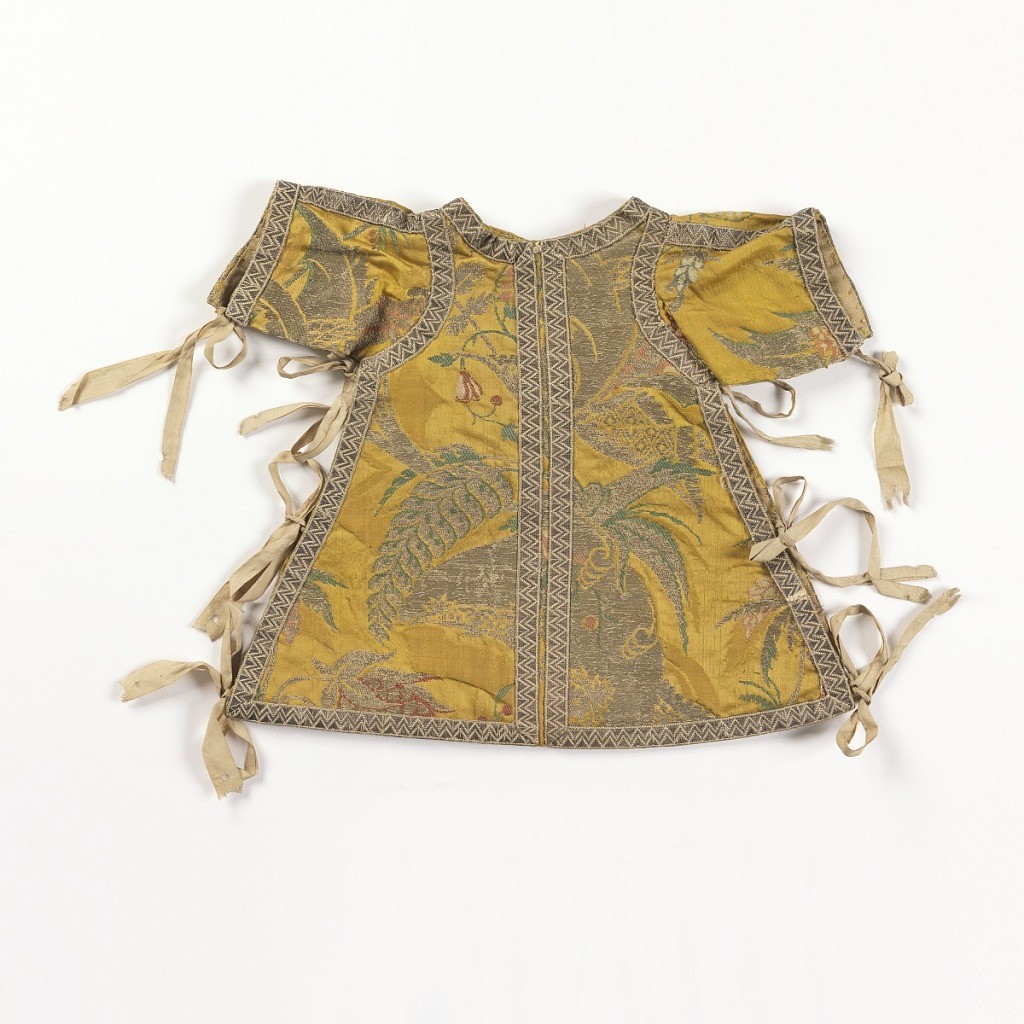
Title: Garment for religious statue
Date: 18th century
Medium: silk, metallic yarns Technique: satin weave with discontinuous supplementary weft patterning (brocaded)
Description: Small tunic of yellow silk satin brocaded in silver metallic threads and polychrome silks. Neck, sleeve and hem edges trimmed with narrow silver ribbon. Open down sides and tied with strips of white silk.